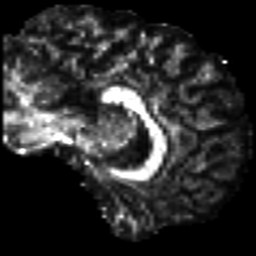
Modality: FA
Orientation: sagittal
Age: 22
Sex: male
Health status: ill
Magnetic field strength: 3 T
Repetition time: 8.4 s
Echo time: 0.0926 s